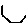
Label: hexagon